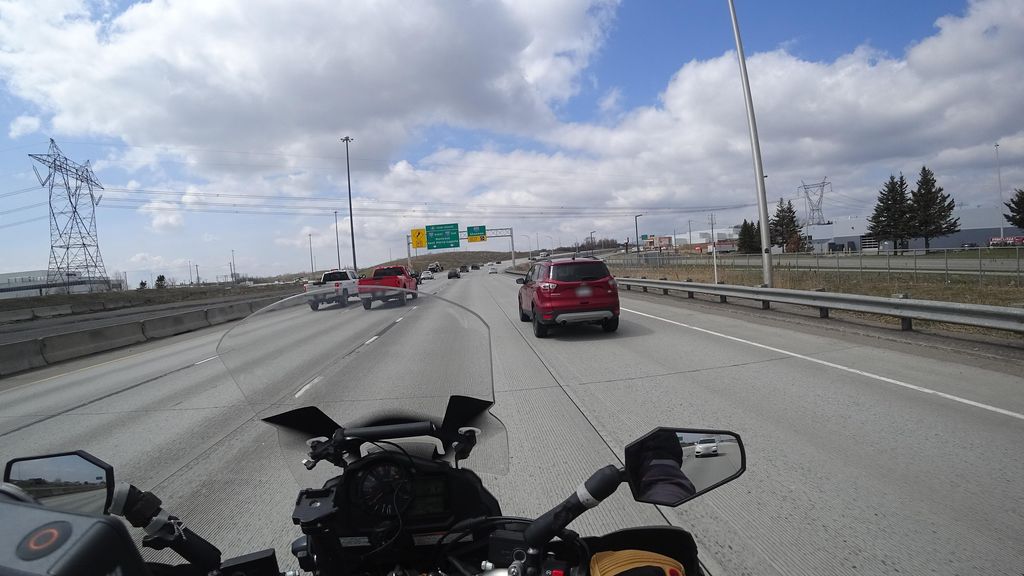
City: quebec_city